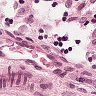
Metastatic tissue present: no